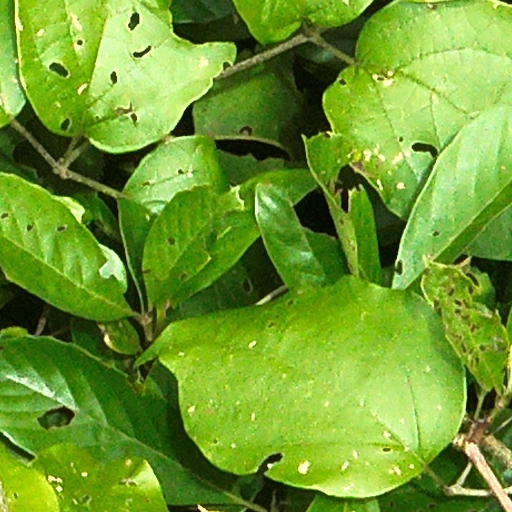
Species: Luehea seemannii
GBIF accepted scientific name: Luehea seemannii
Crown area (m\u00b2): 122.594